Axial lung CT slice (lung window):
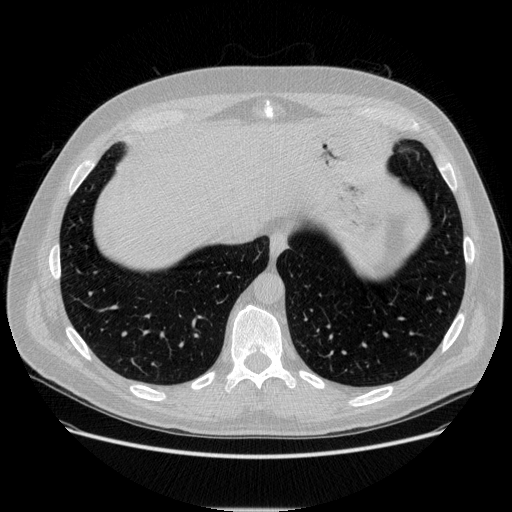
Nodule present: no